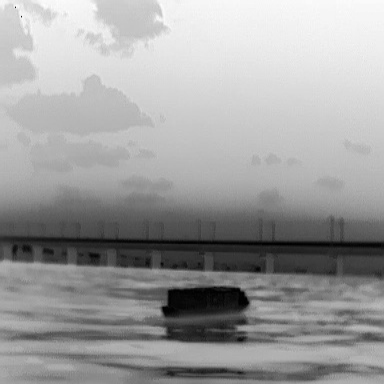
There is a fishing_boat in the infrared image.